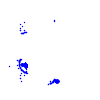
Particle: proton